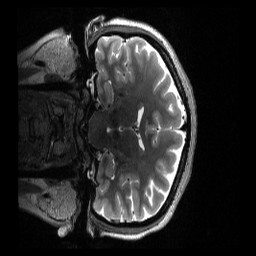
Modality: T2w
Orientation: coronal
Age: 33
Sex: female
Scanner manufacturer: siemens
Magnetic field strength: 3 T
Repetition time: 3.2 s
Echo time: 0.563 s